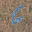
Label: 6